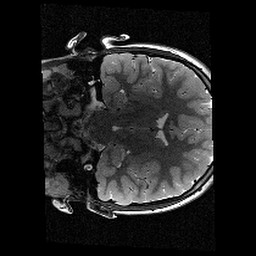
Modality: T2w
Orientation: coronal
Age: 9
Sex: female
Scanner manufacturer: siemens
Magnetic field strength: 3 T
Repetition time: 9.23 s
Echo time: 0.067 s